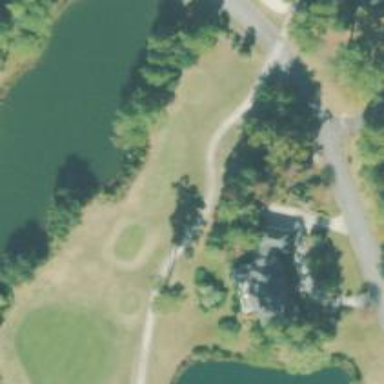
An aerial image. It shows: Path designated for golf carts.